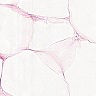
Metastatic tissue present: no